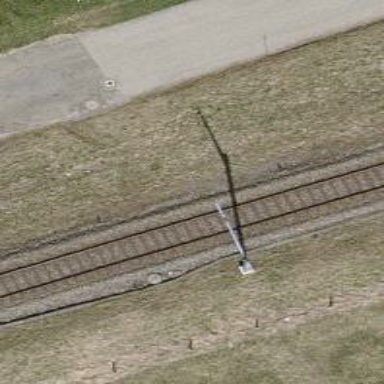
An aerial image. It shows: Catenary mast for power lines.